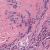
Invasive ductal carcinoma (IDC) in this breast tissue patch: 1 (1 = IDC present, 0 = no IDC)